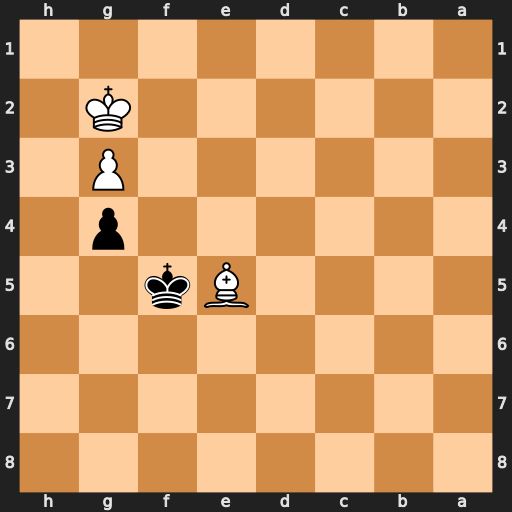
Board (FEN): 8/8/8/4Bk2/6p1/6P1/6K1/8
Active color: b
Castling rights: -
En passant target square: -
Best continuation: Kxe5 Kf2 Kd4 Ke2 Ke4